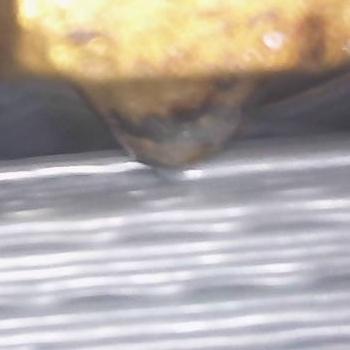
Flow rate: 141%